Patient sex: M
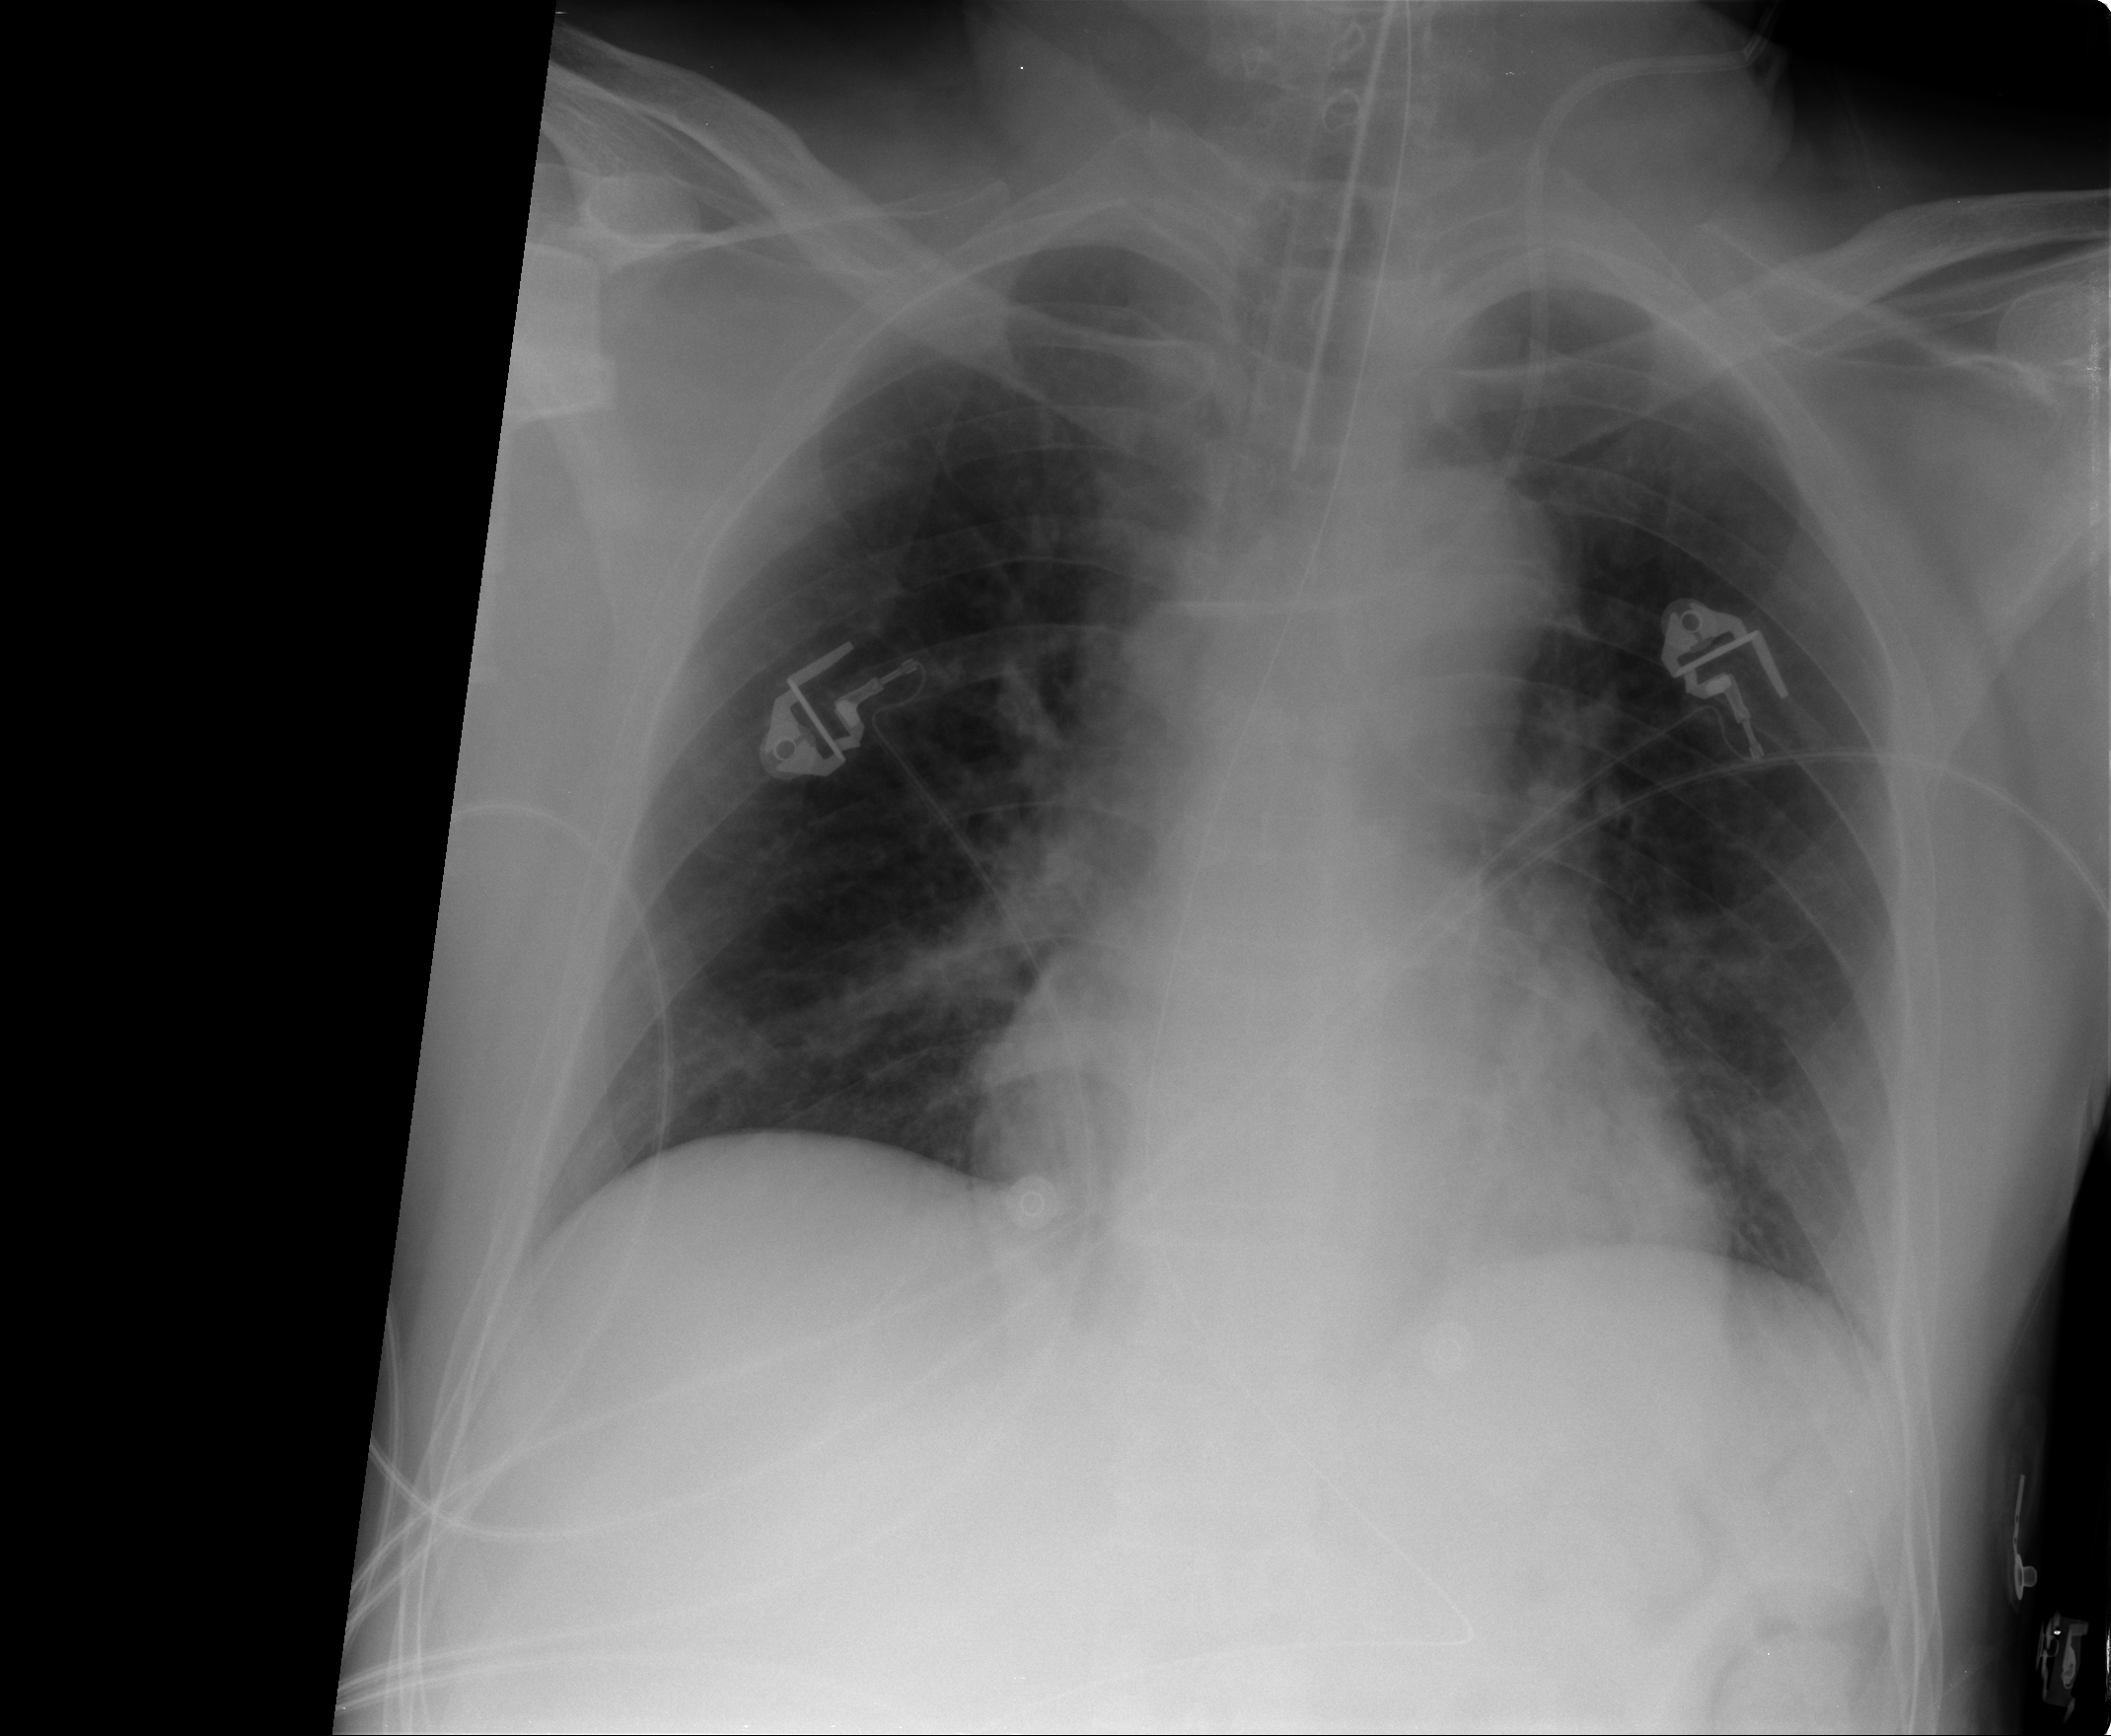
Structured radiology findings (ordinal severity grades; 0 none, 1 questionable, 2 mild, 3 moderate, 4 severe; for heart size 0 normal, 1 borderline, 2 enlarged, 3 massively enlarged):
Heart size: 0
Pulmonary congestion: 1
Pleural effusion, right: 0
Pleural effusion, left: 0
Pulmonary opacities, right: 1
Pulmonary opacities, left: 0
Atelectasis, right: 2
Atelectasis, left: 0